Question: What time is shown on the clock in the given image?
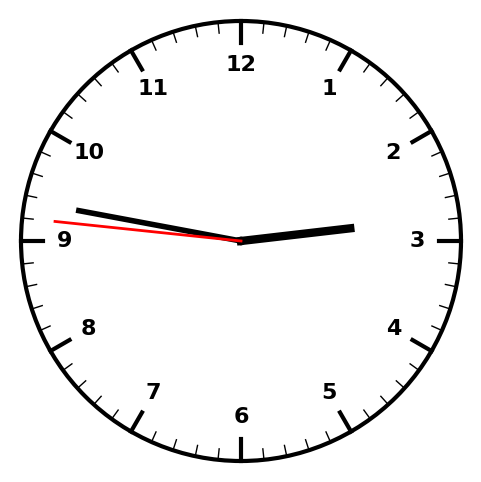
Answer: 02:46:46